Question:
In wikipedia I found this diagram. I don't get how under the asumption p=np we get p=np=np-complete?
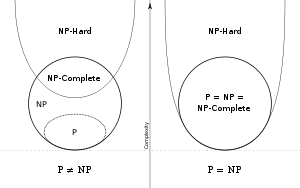
Answer: Not sure this is on topic for stack overflow (Theoretical Comp Sci), but NP-hard, as correctly visualized in the diagram is "the set of problems that are at least as hard as those in NP"; this includes problems that are than NP in one sense or another.
NP-complete problems are those problems in NP-hard that have a reducibility relationship with specific problems that are known to be in NP. Essentially, every problem that can be converted in polynomial time or better to a problem in NP-complete is just as hard as the others.
Here are a couple good snippets from <URL> that illustrate the issue:
> The class NP consists of those problems that are "verifiable" in polynomial time. What do we mean by a problem being verifiable? If we were somehow given a "certificate" of a solution, then we could verify that the certificate is correct in time polynomial in the size of the input to the problem.
---
> Informally, a problem is in the class NPC--and we refer to it as being NP-complete--if it is in NP and is as "hard" as any problem in NP.
---
> A decidable language L is NP-complete if:
1. L is in NP, and
2. L' can be reduced to L in polynomial time for every L' in NP.
If a language L satisfies property 2, but not necessarily property 1, we say that L is NP-hard. We also define NPC to be the class of NP-complete languages.
(I may have the L' and L backwards there, the reducibility symbol is backwards from the way it is read in English.)
So what's the point? Well, you can just solve it with set theory: NP-complete is a subset of NP, and if P=NP, then NP-complete is a subset of P (in fact, they all become equal at that point, since you can solve any of them by first changing them to something your magic P-algorithm can work on). NP-hard still includes some NP-complete problems, but there are other problems outside, which are just .